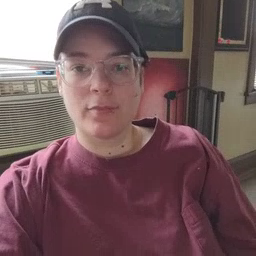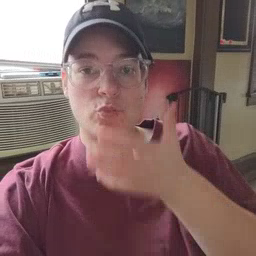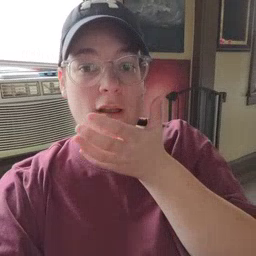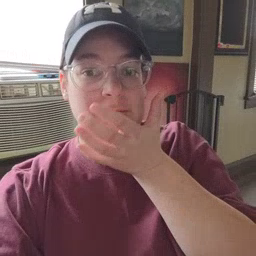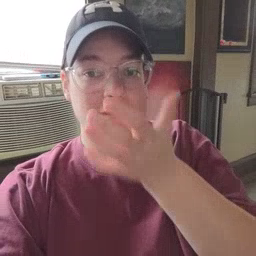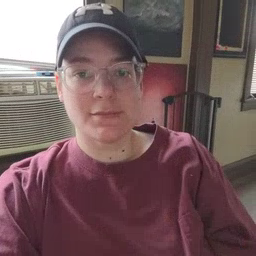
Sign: grass